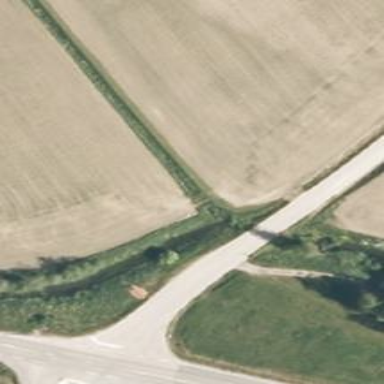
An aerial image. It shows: Culvert tunnel.